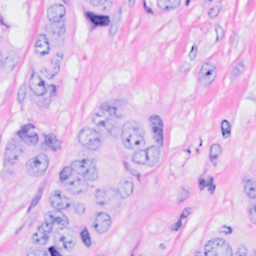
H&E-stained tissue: Breast